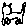
Label: cat